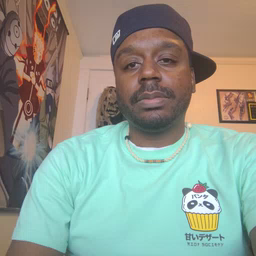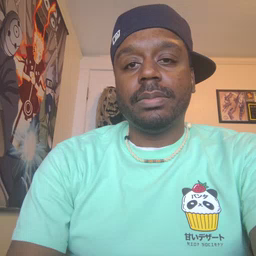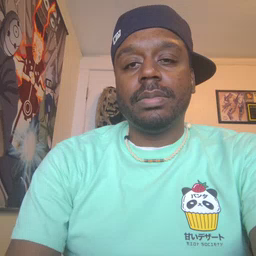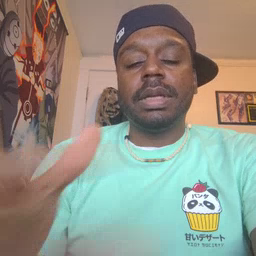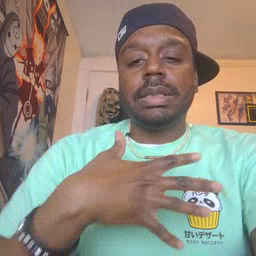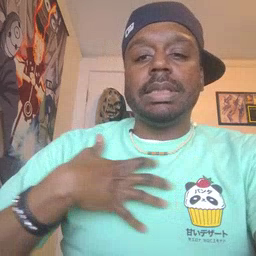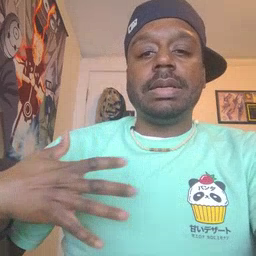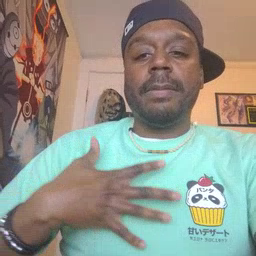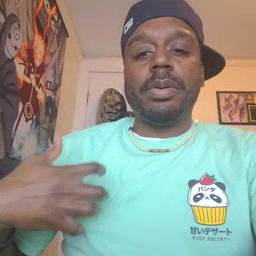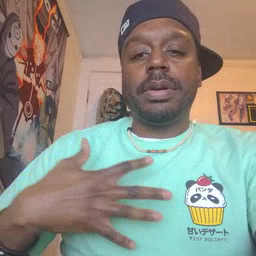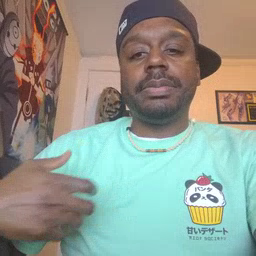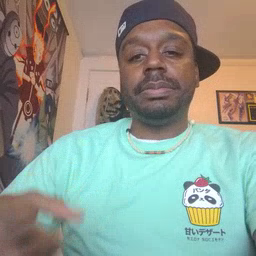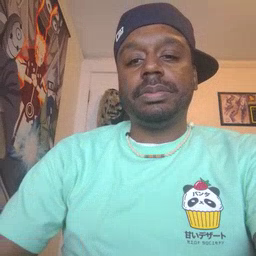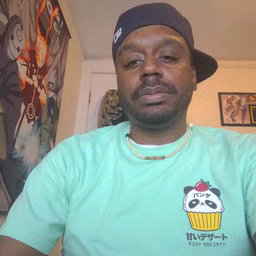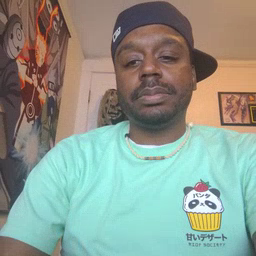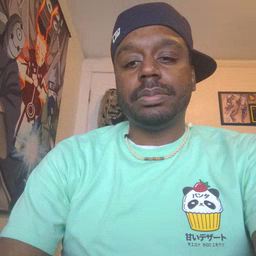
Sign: zebra